Interaction volume radius: 5 \u00c5
Interaction volume height: 40 \u00c5
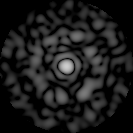
Disorder parameter: 0.837